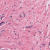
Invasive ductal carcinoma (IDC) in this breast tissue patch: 0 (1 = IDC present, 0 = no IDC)